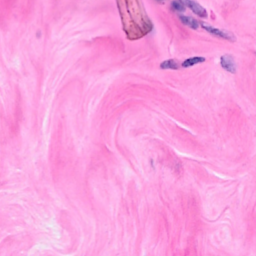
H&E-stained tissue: Breast